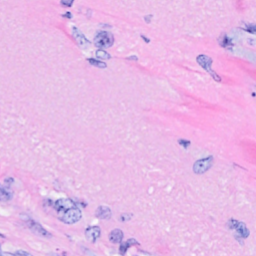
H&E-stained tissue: Breast